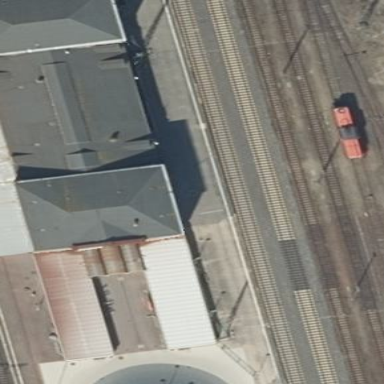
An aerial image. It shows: Train station building.